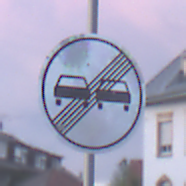
Verkehrszeichen: EndeUeberholverbot
Umgebung: Outdoor, Urban
Tageszeit: SunriseSunset
Wetter: PartlyCloudy
Licht: Natural
Jahreszeit: NotSpecified
Kontrast: LowContrast